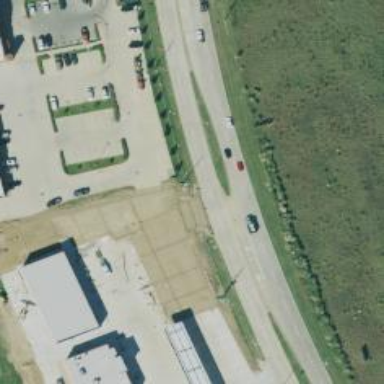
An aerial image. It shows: Secondary link road.